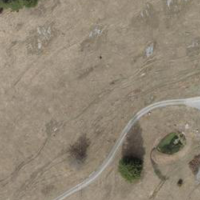
EUNIS habitat code: 23
Species observed at this site:
Parnassia palustris
Chorthippus biguttulus